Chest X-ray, PA view. Patient: 56 years old, sex M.
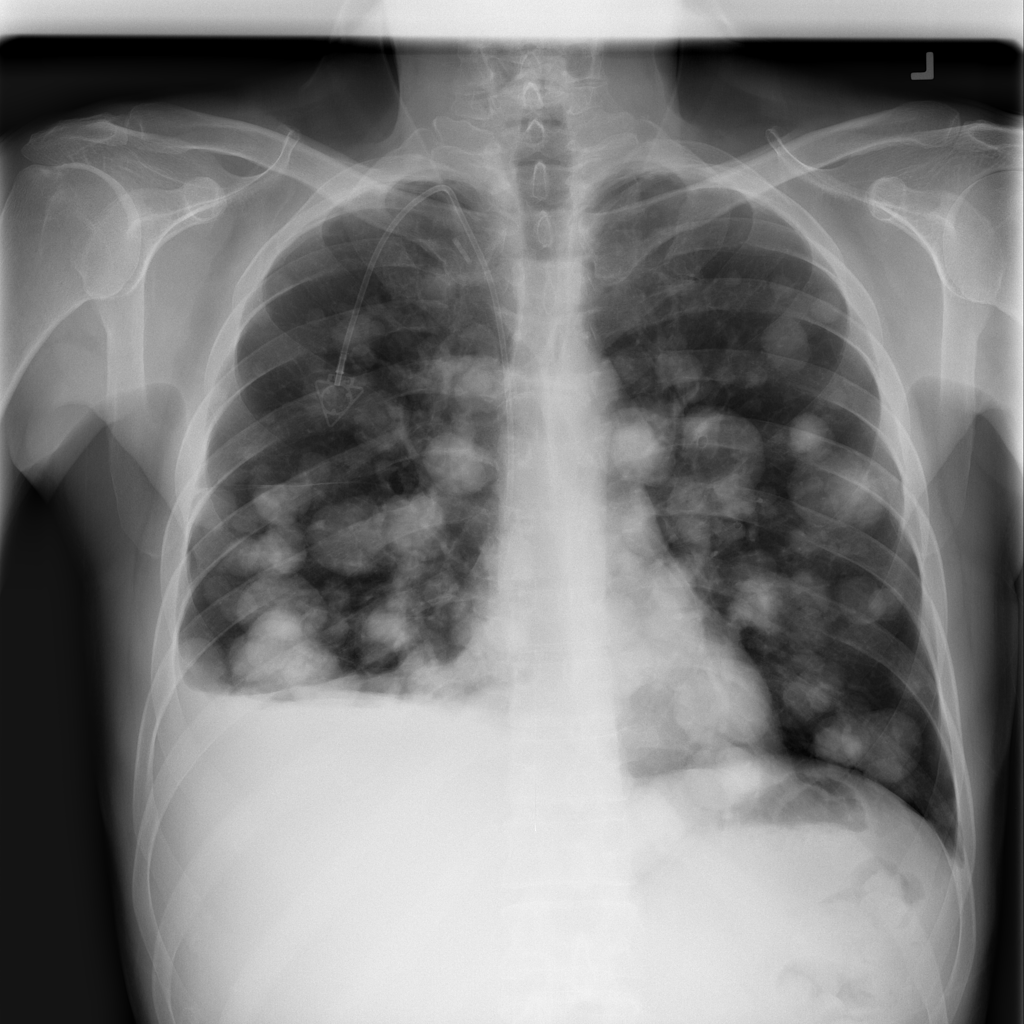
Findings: Effusion, Nodule